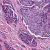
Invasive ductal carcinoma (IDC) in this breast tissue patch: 1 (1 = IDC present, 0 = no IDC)